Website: bh-photo
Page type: billing-address
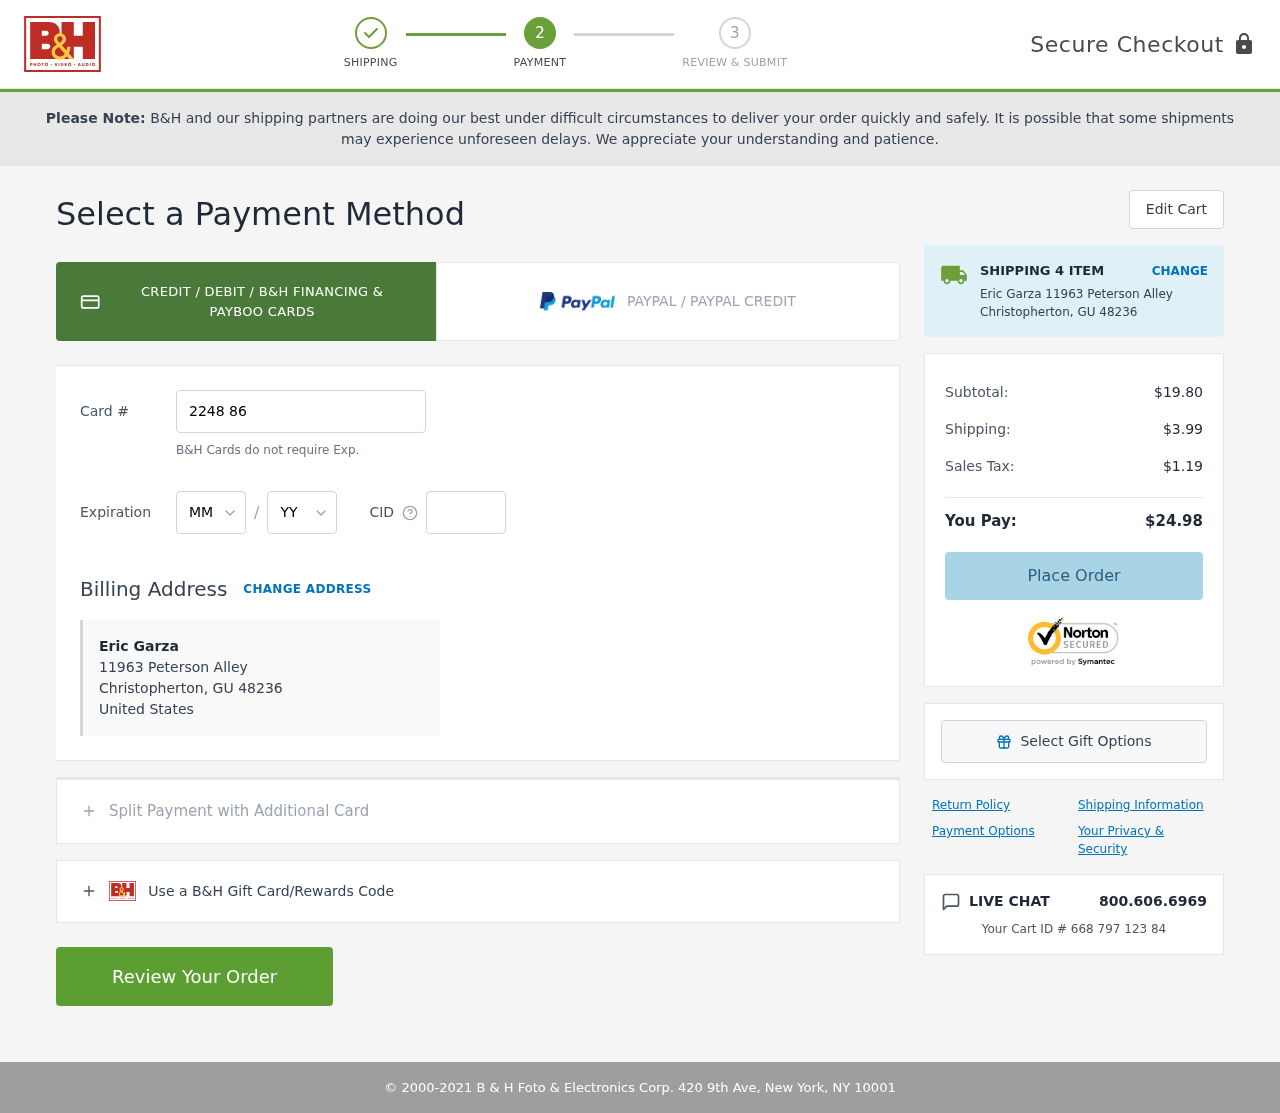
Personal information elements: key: PII_CARD_CVV
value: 638
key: PII_CARD_EXPIRY_MONTH
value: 06
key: PII_CARD_EXPIRY_YEAR
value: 26
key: PII_CARD_NUMBER
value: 2248 8657 4676 0846
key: PII_CITY
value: Christopherton
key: PII_COUNTRY
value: United States
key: PII_FULLNAME
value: Eric Garza
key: PII_POSTCODE
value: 48236
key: PII_STATE_ABBR
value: GU
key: PII_STREET
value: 11963 Peterson Alley
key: PII_FULLNAME2
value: Eric Garza
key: PII_STATE
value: GU
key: PII_CITY_STATE
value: Christopherton, GU
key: PII_POSTCODE_FULL
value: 48236
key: PII_LOCATION9_POSTCODE_EXT
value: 8236
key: PII_POSTCODE_NUMERIC
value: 48236
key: PII_LOCATION9_POSTCODE_EXT_NUMERIC
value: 8236
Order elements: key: ORDER_NUM_ITEMS
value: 4
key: ORDER_SUBTOTAL
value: $19.80
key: ORDER_SHIPPING_COST
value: $3.99
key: ORDER_TAX
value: $1.19
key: ORDER_TOTAL
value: $24.98
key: ORDER_ID
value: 668 797 123 84